Question: I have got extjs 5 which contains many folders (.sencha, build, cmd, examples, licences, overrides, packages, plugins, src, and welcome). I want to use charts in a web application, so what I did is that I copy/paste ext-all-debug.js file that was in the build folder. This gave me the possibility to display a panel, but there was no css. So I copy/paste the css files that I found in \ext-5.1.0uild\packages\ext-theme-neptuneuild
esources. So the panel is displaying fine with css.
Then I want to use charts, but, for a reason I don't understand, charts are not included in ext-all-debug.js file. So I copy/paste "ext-charts-debug.js". And now I'm able to display simple cartesian charts (others do not work), but their behaviour is not normal (wrong axis, legend always in bottom when it locked it right or left, etc.). The code I wrote to display the chart has been tested on sencha fiddle and is working perfectly.
So my question is: What should I inlcude in my web application lib folder to let me use EVERY sencha components (with css). Thanks a lot !
PS: Here is my current web application lib folder:

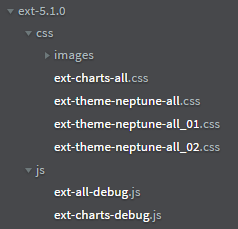
Answer: For ExtJS 5 you really should read the documentation on Sencha Command, it's by far the easiest way to get your project running.
If you really want to manually add the files, copy the 'build' folder from the ExtJS Framework to your project's folder and then add this to your index.html:
'''
<link rel="stylesheet" href="build/packages/ext-theme-crisp/build/resources/ext-theme-crisp-all.css" />
<link rel="stylesheet" href="build/packages/sencha-charts/build/crisp/resources/sencha-charts-all.css" />
<script src="build/ext-all-debug.js"></script>
<script src="build/packages/sencha-charts/build/sencha-charts.js"></script>
'''
Your Sencha Charts are not being displayed correctly because you forgot to add the css for your sencha charts theme.
PS: Really, really read the docs on Sencha Command.